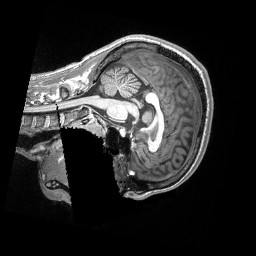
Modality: T1w
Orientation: sagittal
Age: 19
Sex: female
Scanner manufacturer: siemens
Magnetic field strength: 3 T
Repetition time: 2.3 s
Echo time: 0.00298 s